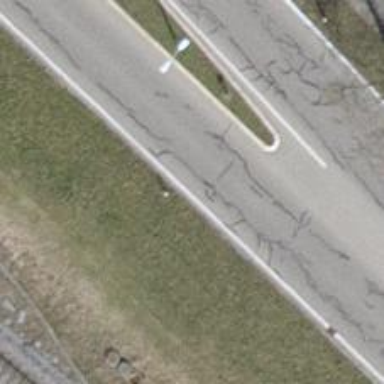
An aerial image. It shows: Primary road with asphalt surface.